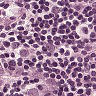
Metastatic tissue present: yes